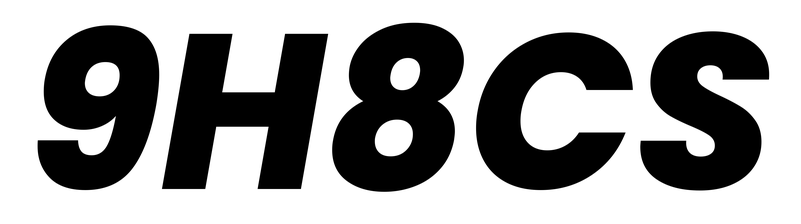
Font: Poppins-ExtraBoldItalic